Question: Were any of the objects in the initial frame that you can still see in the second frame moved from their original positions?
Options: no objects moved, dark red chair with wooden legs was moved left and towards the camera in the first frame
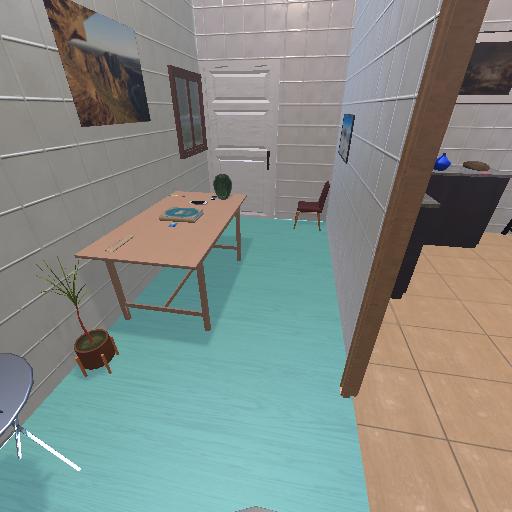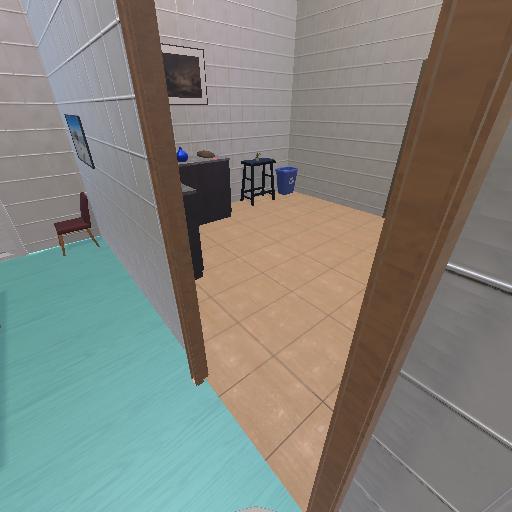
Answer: no objects moved